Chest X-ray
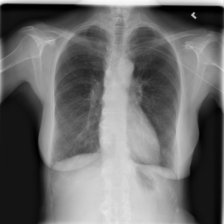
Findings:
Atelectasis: negative
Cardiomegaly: negative
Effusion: negative
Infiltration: positive
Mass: negative
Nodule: negative
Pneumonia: negative
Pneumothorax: negative
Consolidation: negative
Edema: negative
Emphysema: negative
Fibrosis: negative
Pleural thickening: negative
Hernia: negative